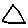
Label: triangle